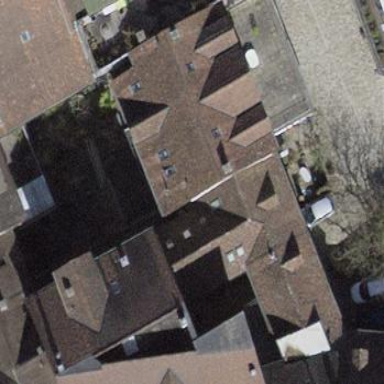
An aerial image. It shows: Building with tiled roof.